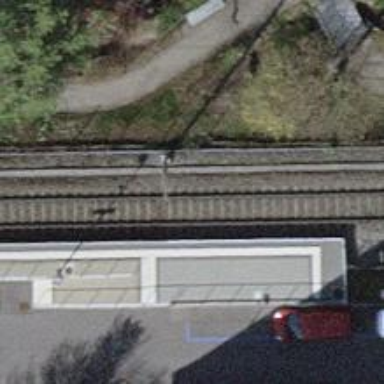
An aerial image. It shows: Single-track railway with electrified contact lines.